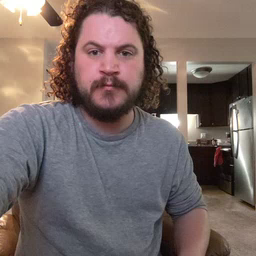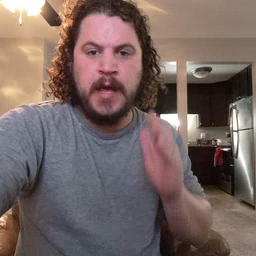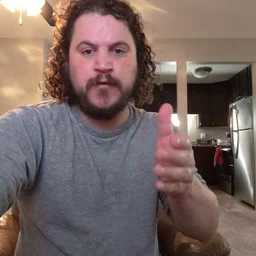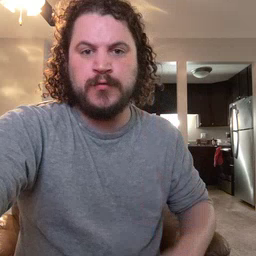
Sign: after